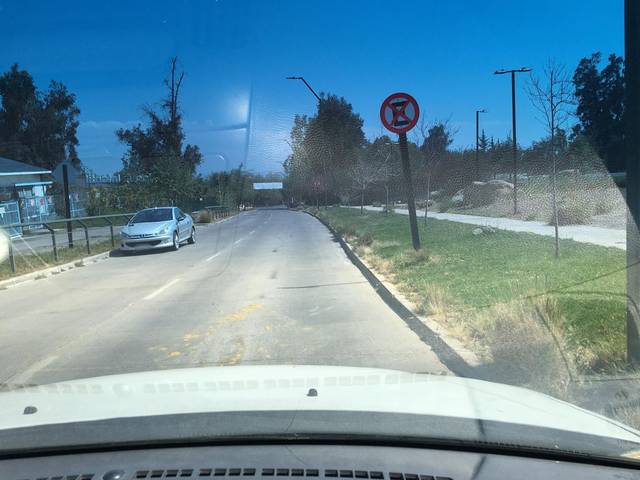
Region: Chile
Coordinates: -33.512, -70.536